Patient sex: M
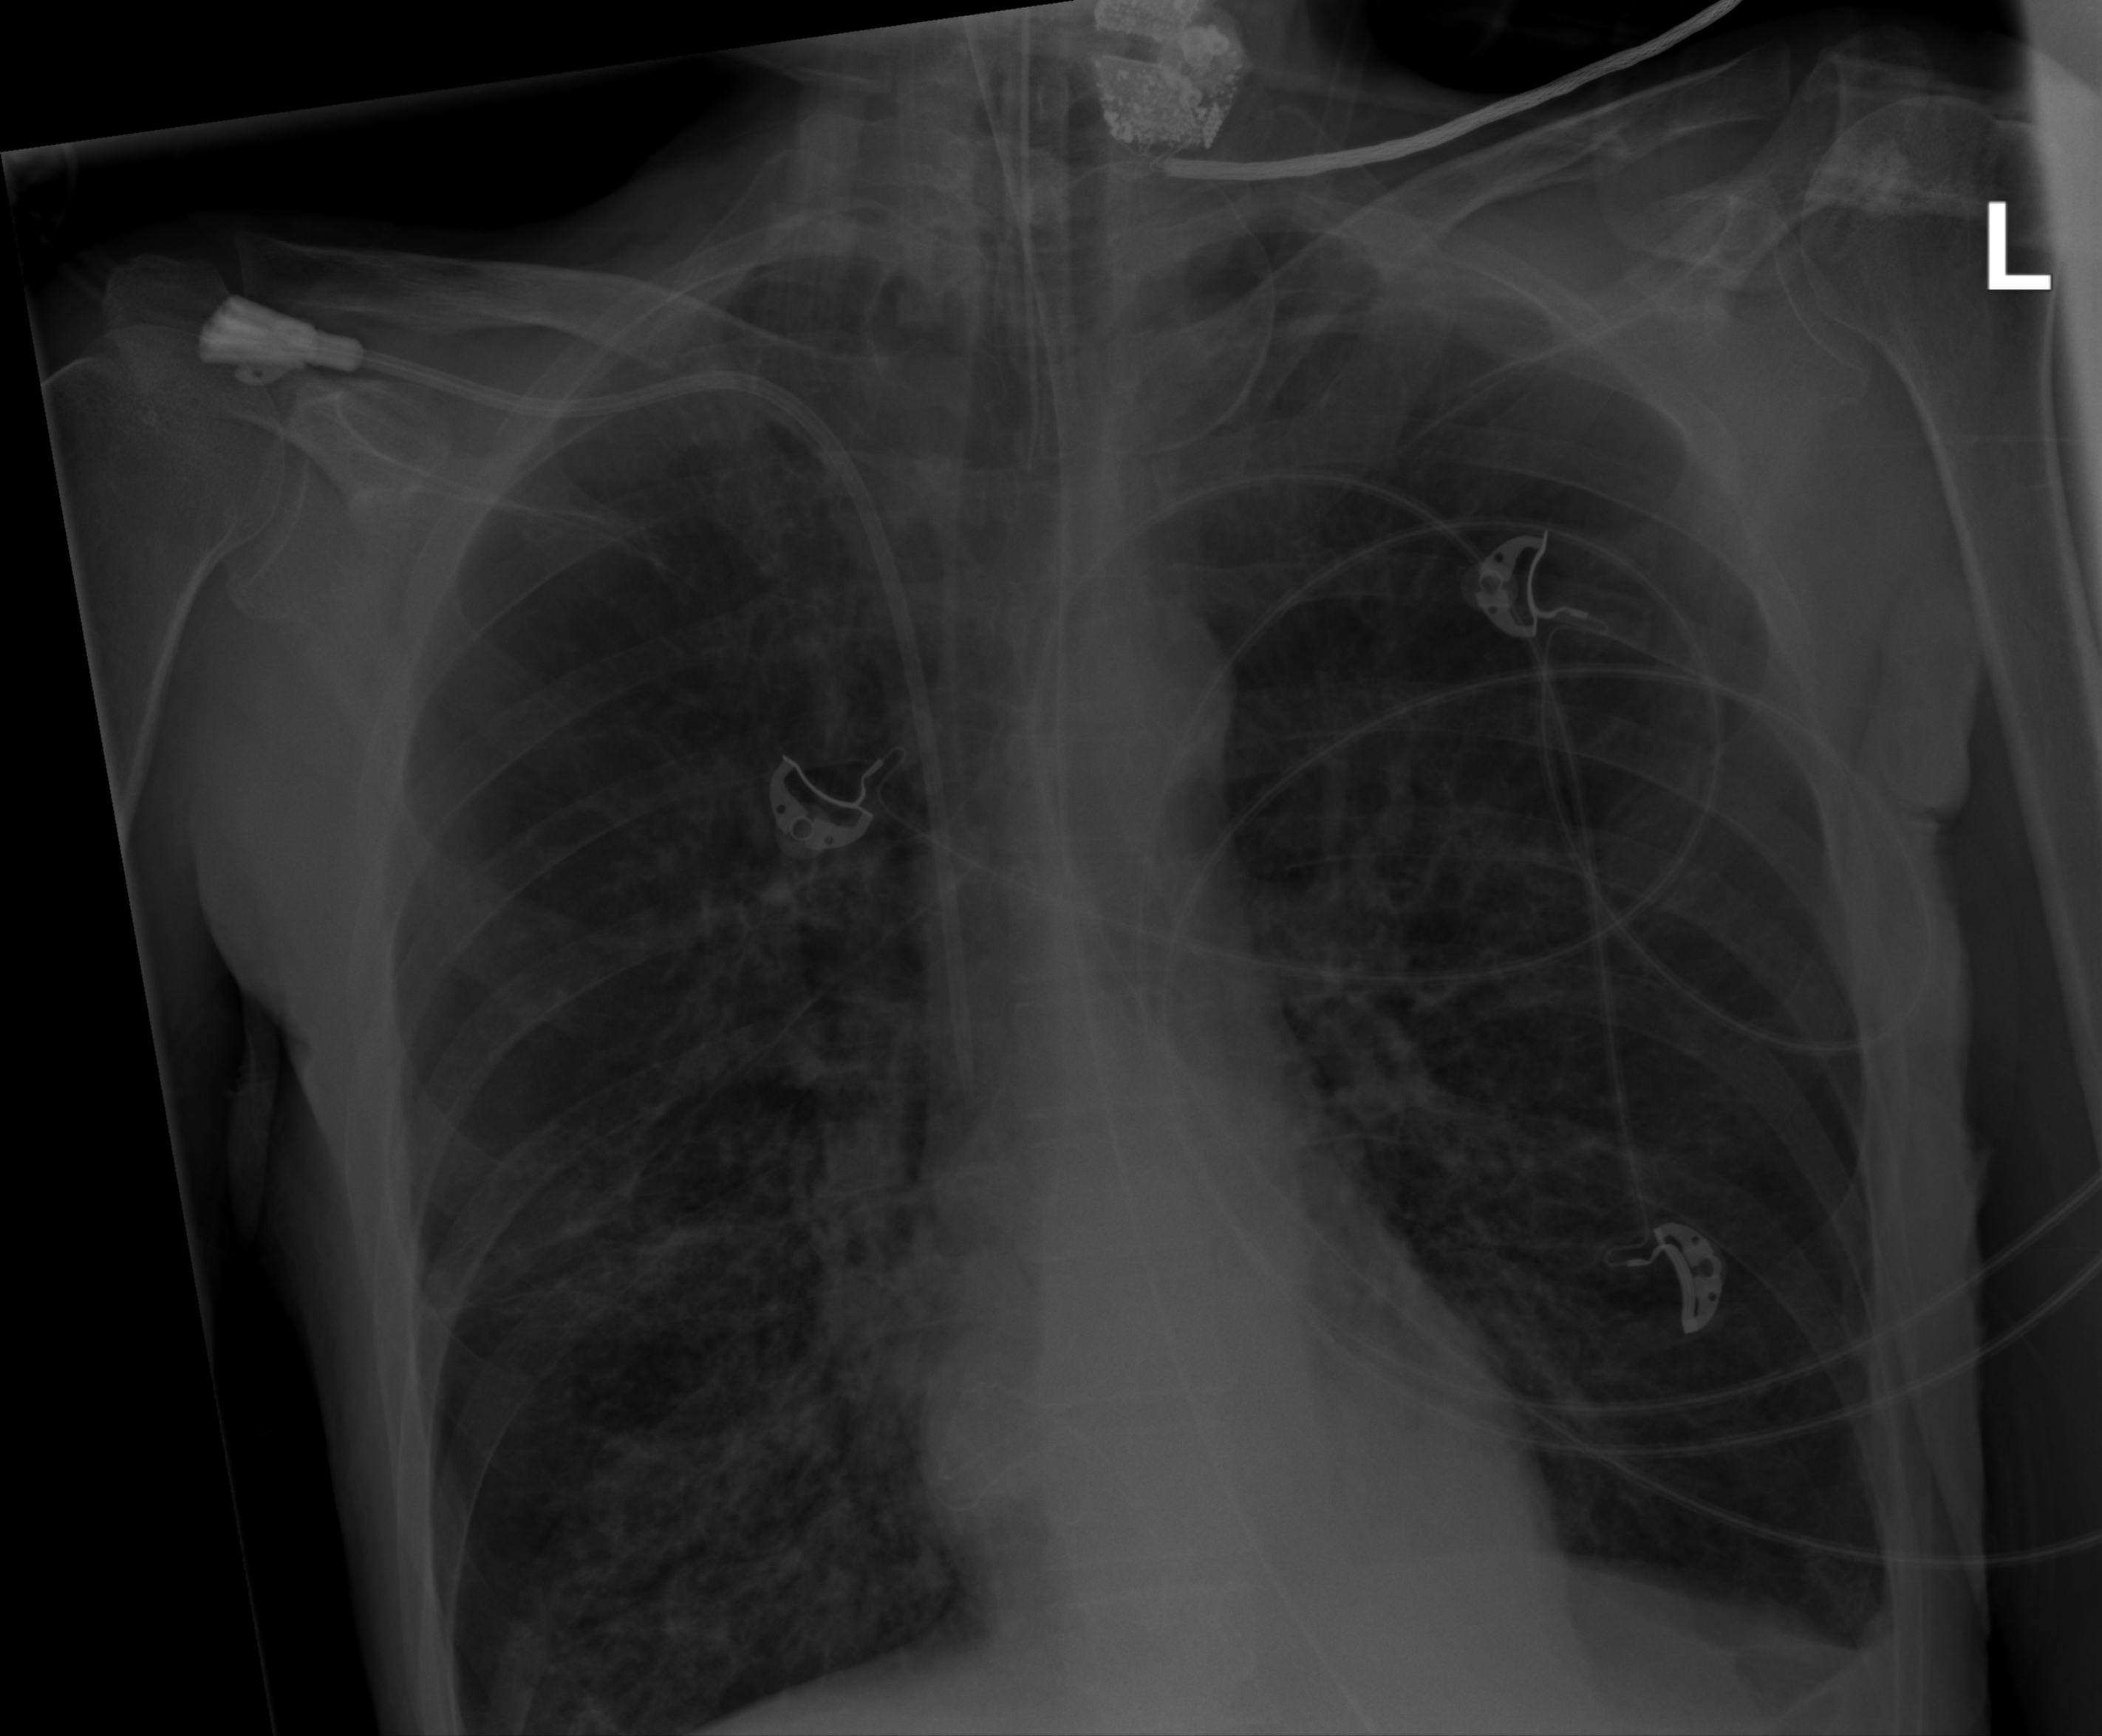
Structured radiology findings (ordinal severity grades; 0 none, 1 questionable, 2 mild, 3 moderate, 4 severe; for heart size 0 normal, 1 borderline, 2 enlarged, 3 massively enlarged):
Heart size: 0
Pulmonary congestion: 0
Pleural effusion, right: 0
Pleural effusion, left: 2
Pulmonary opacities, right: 3
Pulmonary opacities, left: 2
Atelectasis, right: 2
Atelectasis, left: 2